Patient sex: F
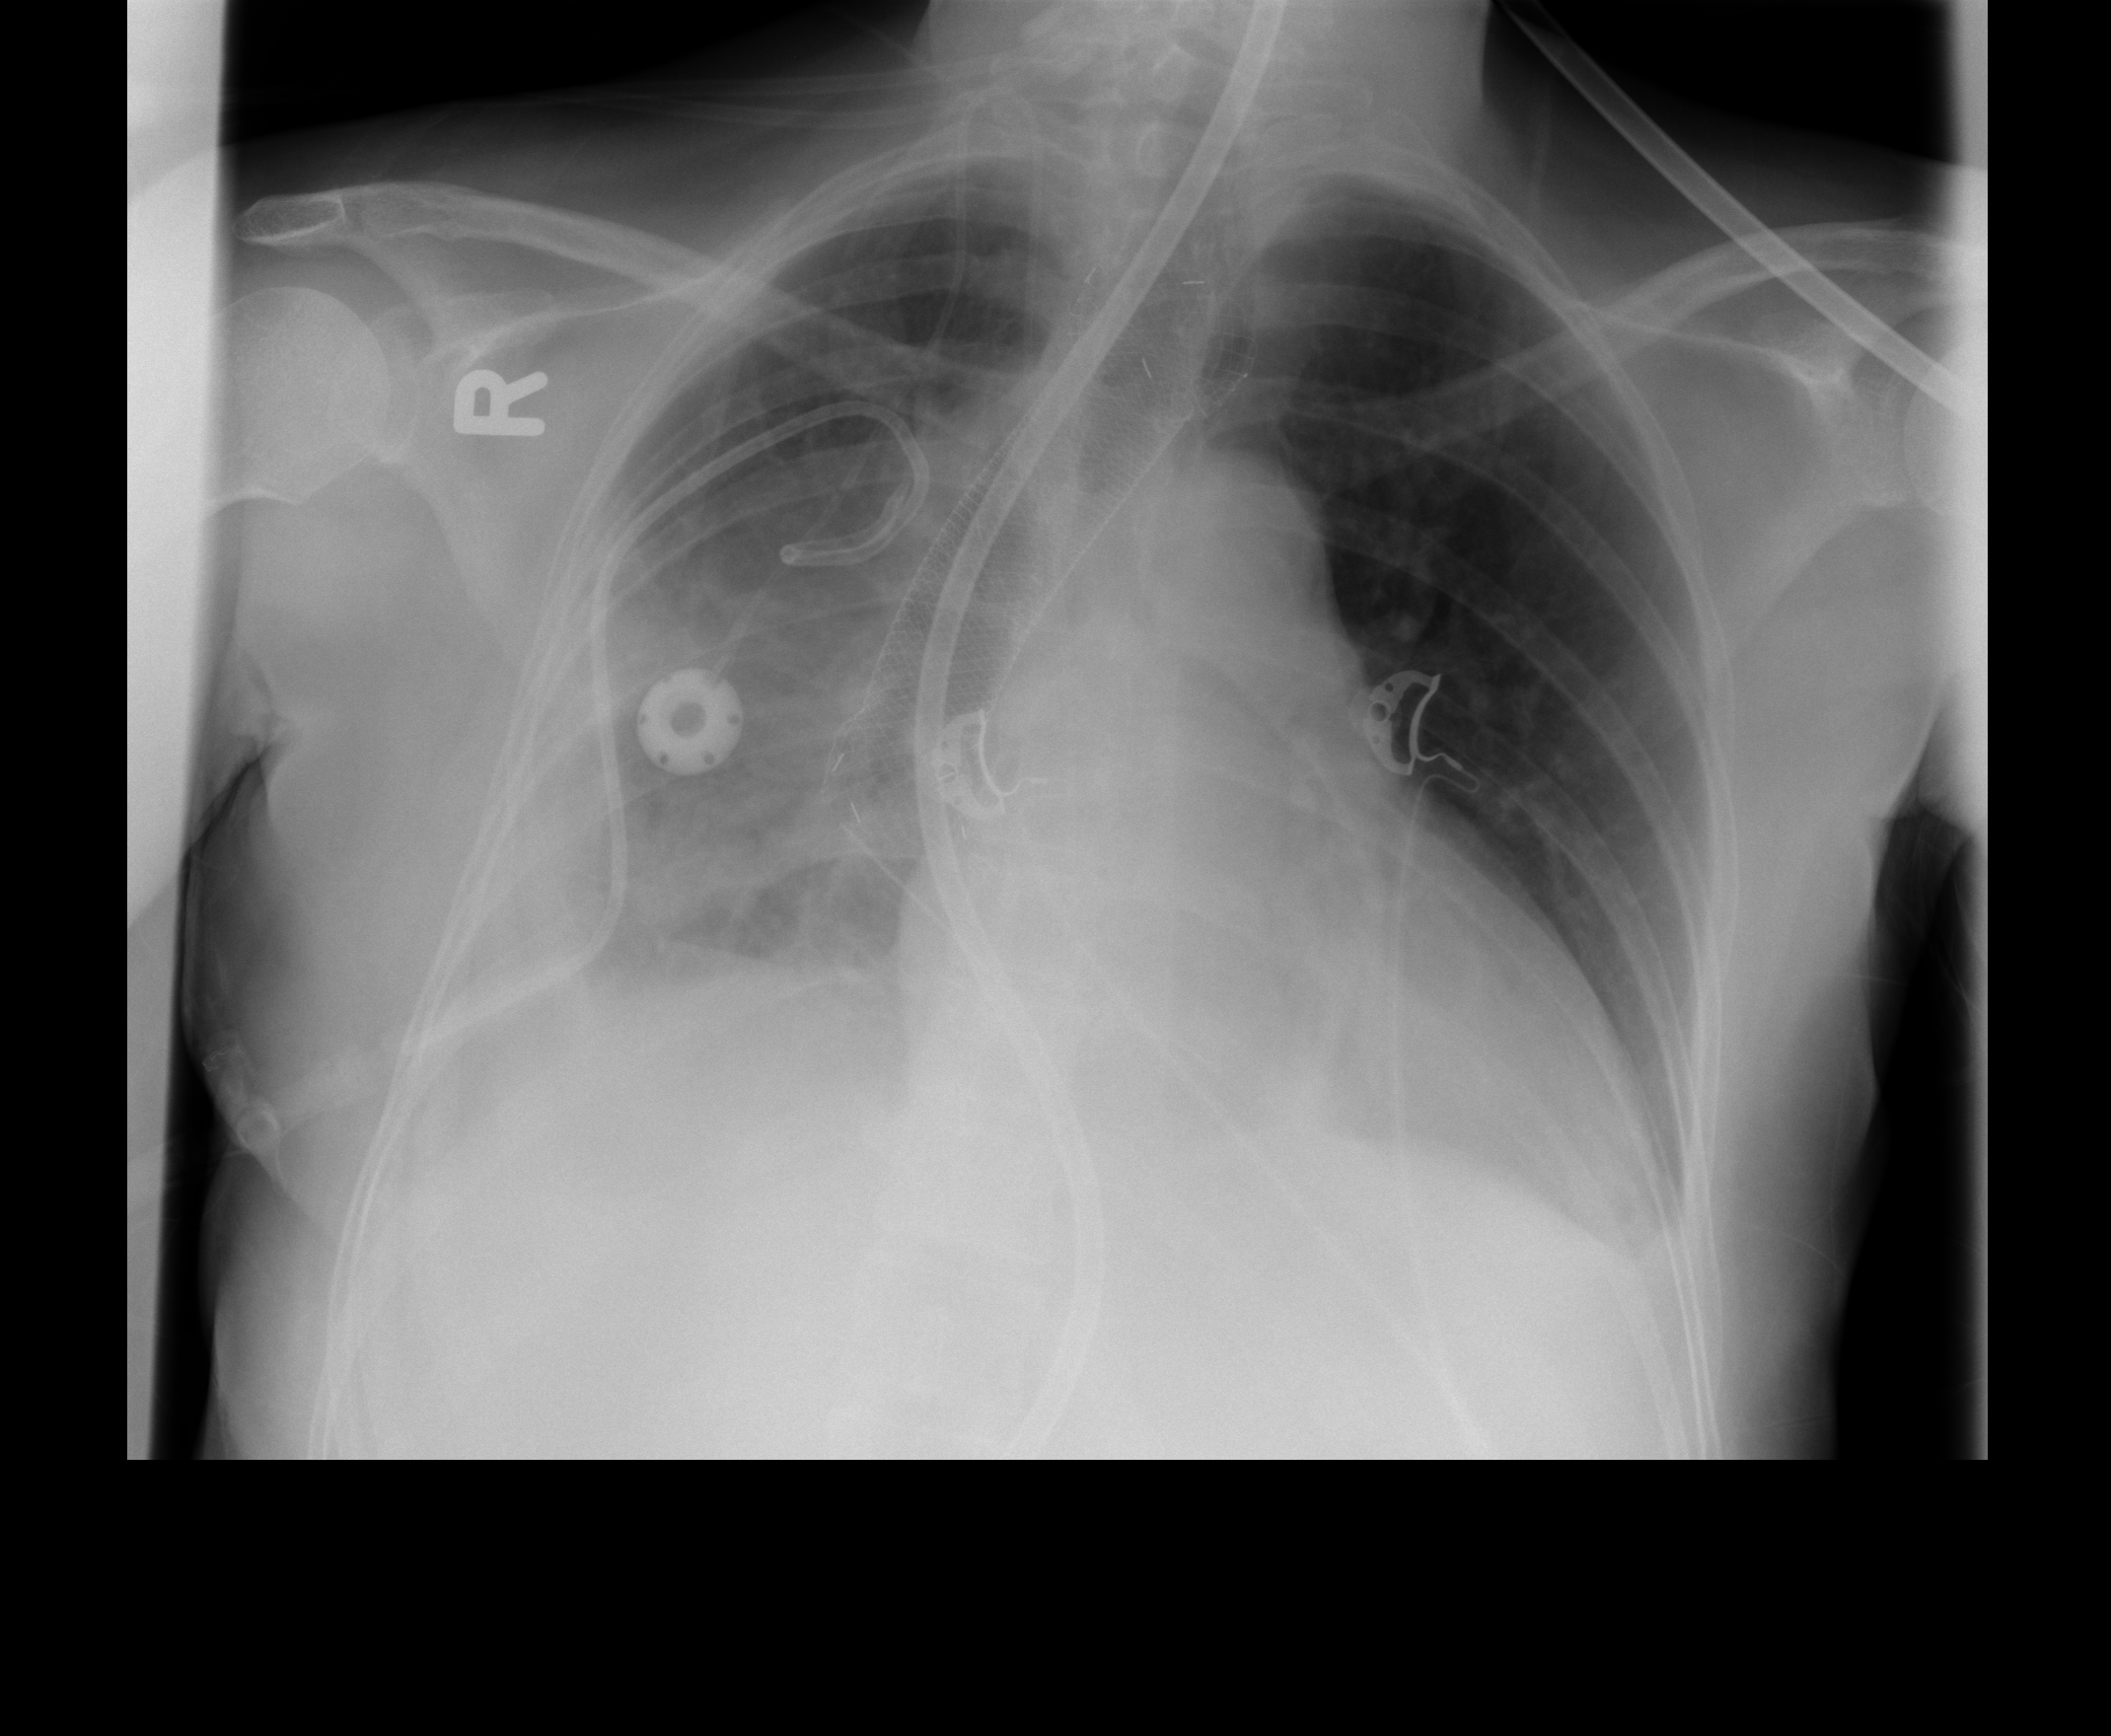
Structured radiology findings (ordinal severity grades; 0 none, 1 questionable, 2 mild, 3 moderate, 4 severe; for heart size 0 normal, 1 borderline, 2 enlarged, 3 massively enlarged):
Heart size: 2
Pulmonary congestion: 2
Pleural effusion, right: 3
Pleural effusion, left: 1
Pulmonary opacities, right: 2
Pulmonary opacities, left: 0
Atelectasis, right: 3
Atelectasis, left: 1